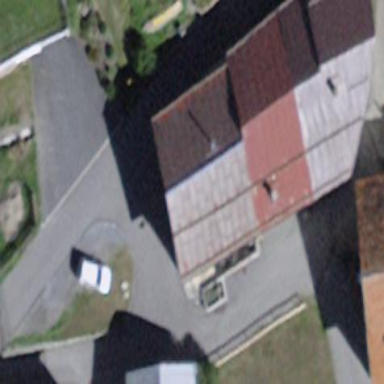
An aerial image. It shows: Building with gabled roof oriented across.